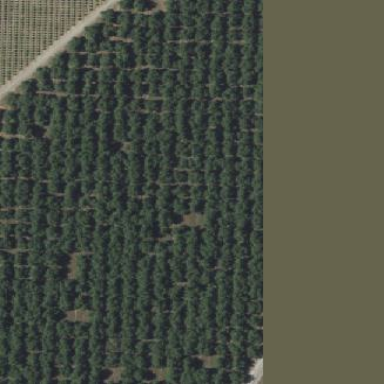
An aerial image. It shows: Orchard.